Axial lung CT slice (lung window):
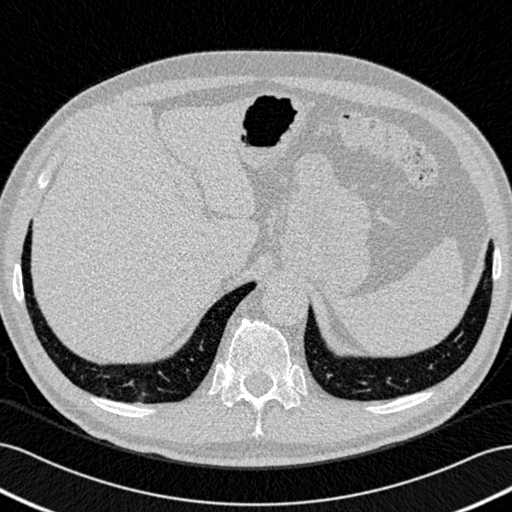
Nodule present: no